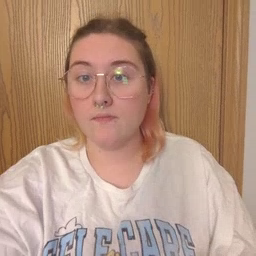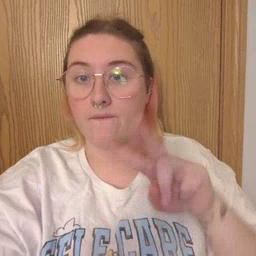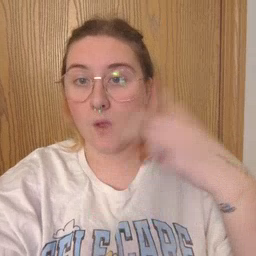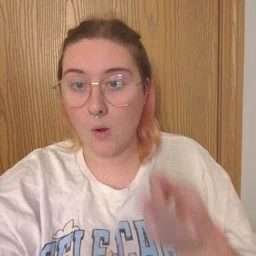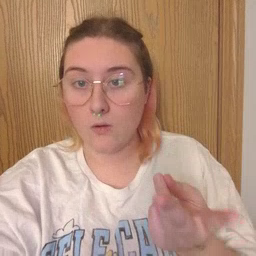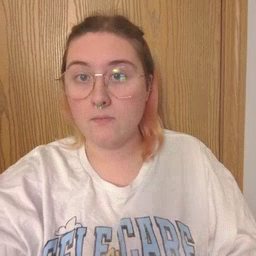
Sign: fall